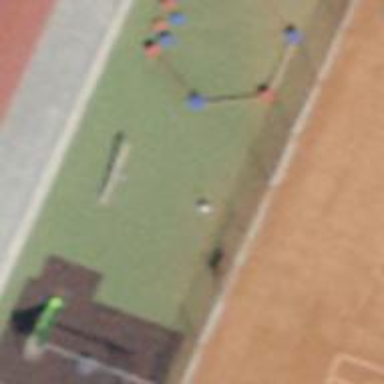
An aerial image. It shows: Exercise playground.